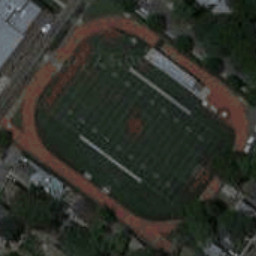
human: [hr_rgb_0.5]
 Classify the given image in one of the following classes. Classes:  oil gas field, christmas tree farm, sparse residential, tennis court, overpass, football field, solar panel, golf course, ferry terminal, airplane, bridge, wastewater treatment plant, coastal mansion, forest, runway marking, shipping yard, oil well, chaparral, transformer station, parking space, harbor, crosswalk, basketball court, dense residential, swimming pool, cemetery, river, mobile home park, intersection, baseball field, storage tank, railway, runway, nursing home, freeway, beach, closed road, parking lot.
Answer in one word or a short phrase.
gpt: football field